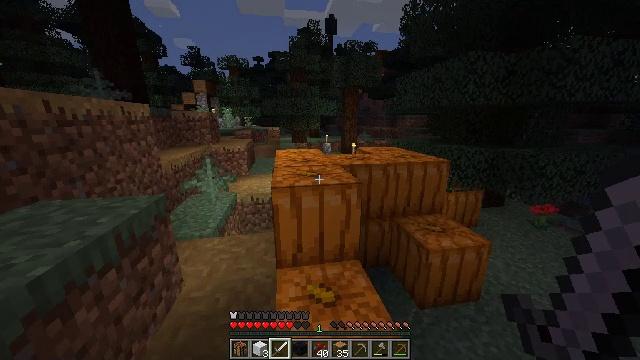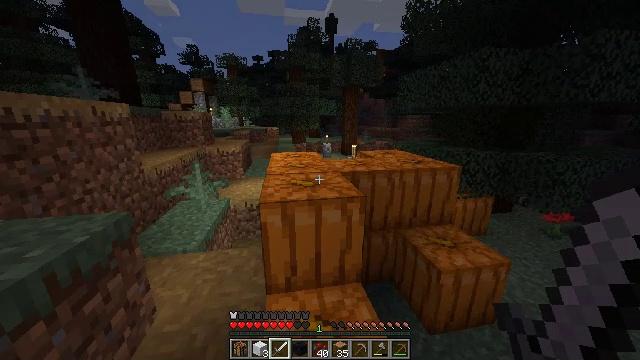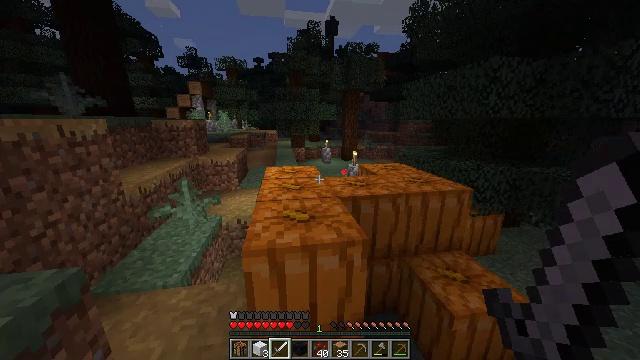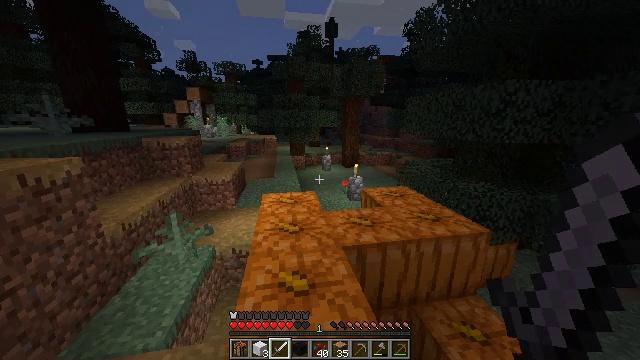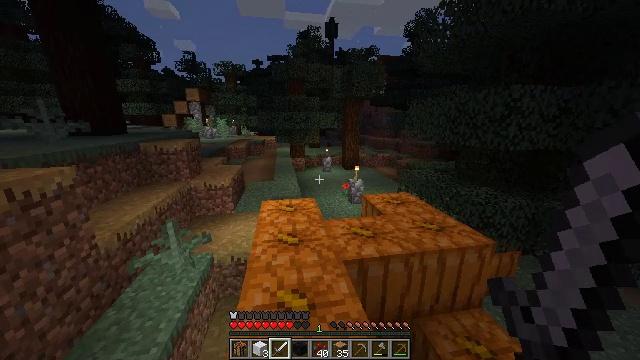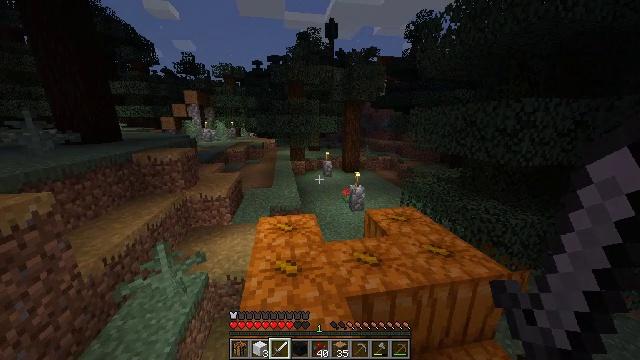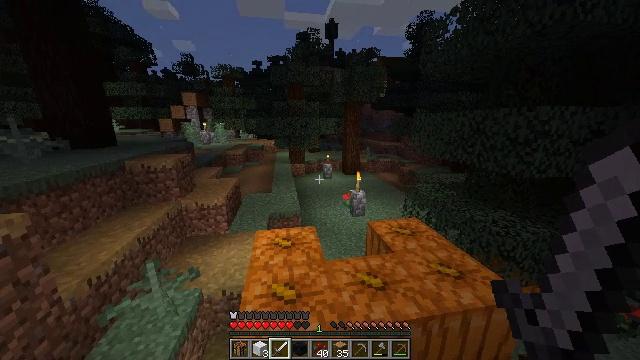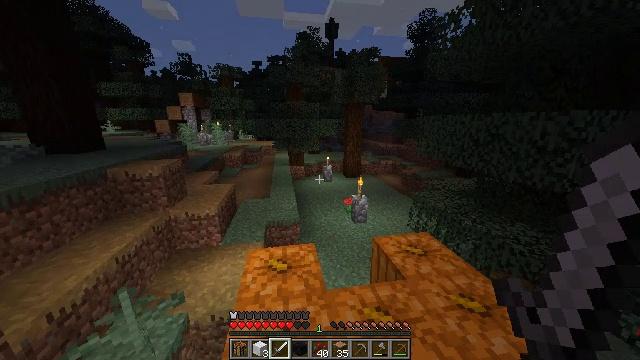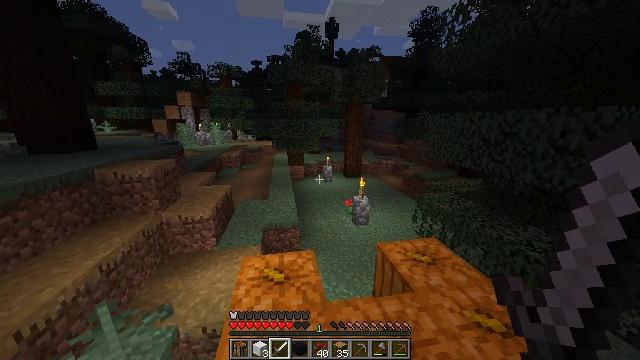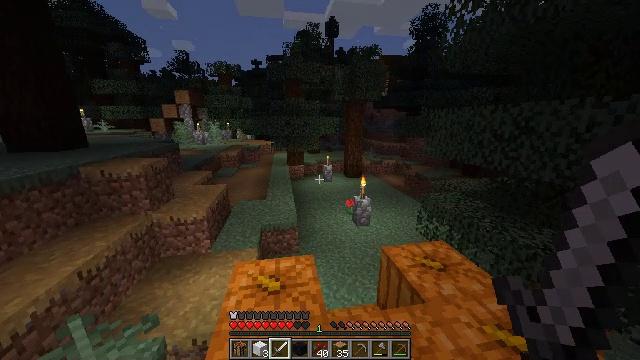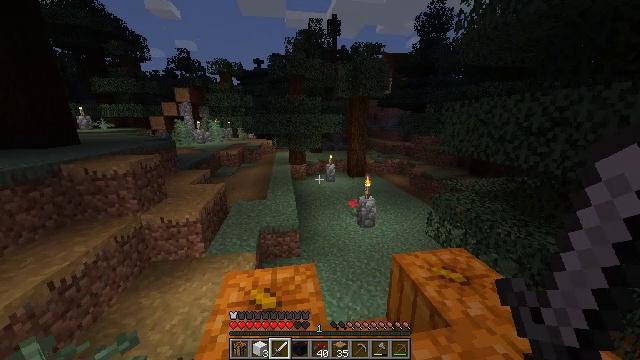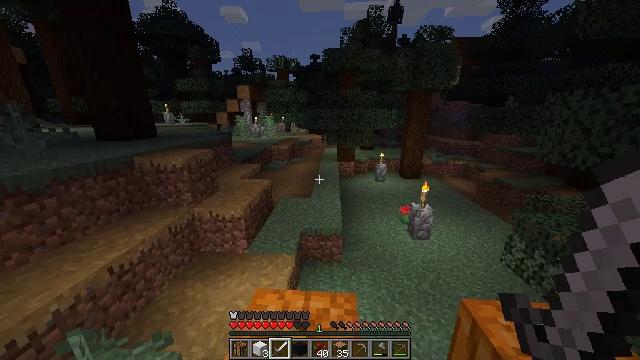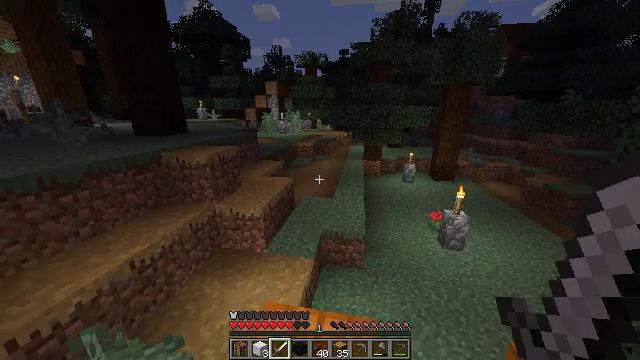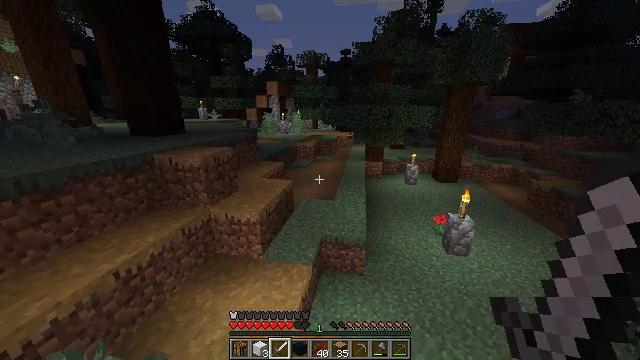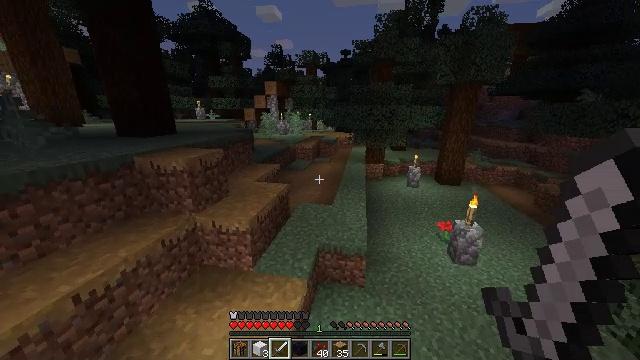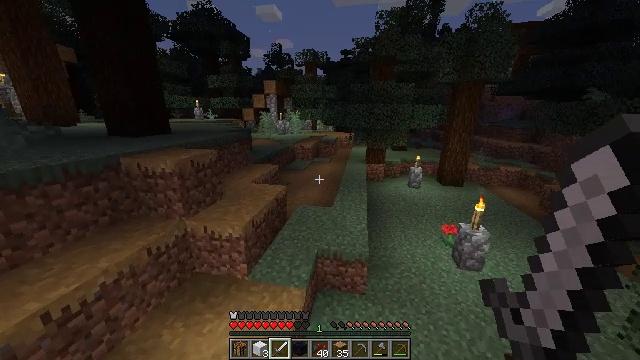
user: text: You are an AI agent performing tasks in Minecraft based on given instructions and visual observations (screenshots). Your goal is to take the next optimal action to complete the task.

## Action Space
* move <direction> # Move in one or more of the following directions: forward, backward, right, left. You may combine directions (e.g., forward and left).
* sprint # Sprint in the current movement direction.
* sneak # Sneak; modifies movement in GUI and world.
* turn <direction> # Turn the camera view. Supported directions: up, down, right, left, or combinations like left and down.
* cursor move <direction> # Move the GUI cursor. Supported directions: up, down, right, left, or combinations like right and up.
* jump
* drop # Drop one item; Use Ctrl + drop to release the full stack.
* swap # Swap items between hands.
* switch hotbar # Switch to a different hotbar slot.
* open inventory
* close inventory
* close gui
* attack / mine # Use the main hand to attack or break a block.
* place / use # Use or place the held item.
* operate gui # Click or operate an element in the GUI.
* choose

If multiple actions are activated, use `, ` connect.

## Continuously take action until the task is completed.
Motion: motion action
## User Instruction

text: Gather spruce leaves to collect foliage.
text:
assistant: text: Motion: move forward
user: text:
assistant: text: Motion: move forward, jump
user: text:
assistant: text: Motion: move forward, jump
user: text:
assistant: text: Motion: move forward, jump
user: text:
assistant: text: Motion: move forward, jump
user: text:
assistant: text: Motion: move forward, jump
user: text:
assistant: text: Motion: move forward, jump
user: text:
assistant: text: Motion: move forward, jump
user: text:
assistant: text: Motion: move forward, jump
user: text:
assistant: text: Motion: move forward
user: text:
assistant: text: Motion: move forward, turn left and down
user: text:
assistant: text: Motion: move forward, turn left
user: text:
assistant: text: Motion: move forward
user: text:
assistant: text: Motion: move forward
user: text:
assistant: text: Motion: move forward
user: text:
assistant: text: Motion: move forward, jump
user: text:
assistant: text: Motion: move forward, jump
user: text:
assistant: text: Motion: move forward, jump
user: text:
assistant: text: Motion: move forward, jump
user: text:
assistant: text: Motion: move forward, jump
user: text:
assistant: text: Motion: move forward, jump
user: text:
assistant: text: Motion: move forward, jump
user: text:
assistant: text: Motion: move forward, jump
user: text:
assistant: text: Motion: move forward
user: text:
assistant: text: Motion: move forward, turn right
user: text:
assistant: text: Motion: move forward, turn right and down
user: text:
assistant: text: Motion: move forward, turn right and down
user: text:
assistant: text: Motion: move forward, turn right and down
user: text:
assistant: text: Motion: move forward, turn right
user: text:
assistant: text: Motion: move forward, turn right